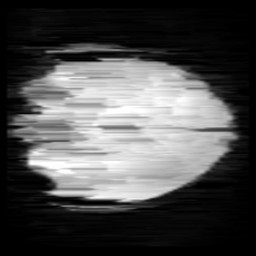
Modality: minIP
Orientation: coronal
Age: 11
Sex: female
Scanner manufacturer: siemens
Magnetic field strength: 3 T
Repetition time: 0.027 s
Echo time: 0.02 s